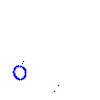
Particle: proton